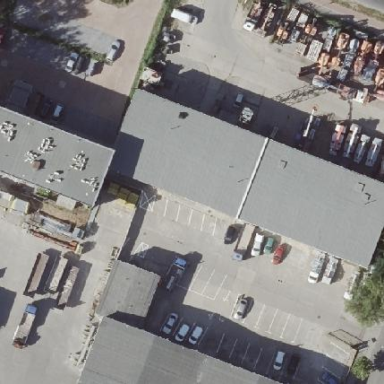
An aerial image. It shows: Flat-roofed commercial building.